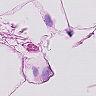
Metastatic tissue present: no